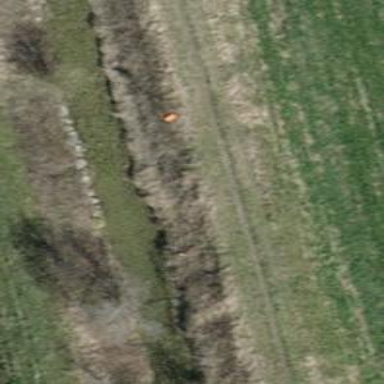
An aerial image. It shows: Pipeline marker.